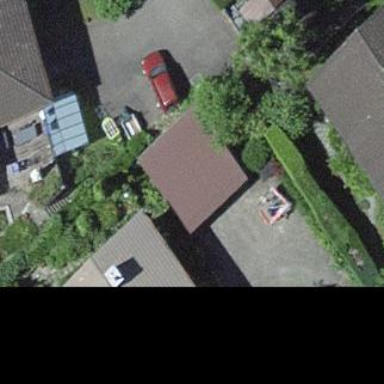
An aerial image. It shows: Garage.